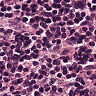
Metastatic tissue present: yes